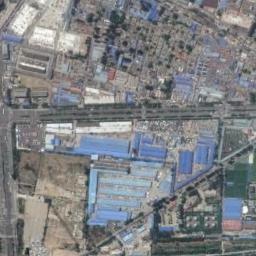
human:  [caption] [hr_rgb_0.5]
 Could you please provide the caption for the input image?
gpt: Many houses of different shapes and sizes are in the industrial area .

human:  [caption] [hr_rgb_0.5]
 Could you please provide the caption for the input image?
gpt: The industrial area has lots of workshops of different colors and sizes and some roads go through the industrial area .

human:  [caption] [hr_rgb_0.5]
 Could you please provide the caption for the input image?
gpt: There is a long building on the left of the industrial area .

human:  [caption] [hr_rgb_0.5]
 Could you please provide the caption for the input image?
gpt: Neatly planned factories and roads in an industrial area with green belts .

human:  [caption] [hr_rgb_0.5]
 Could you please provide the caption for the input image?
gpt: There are some blue buildings on the industrial area .